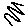
Label: zigzag